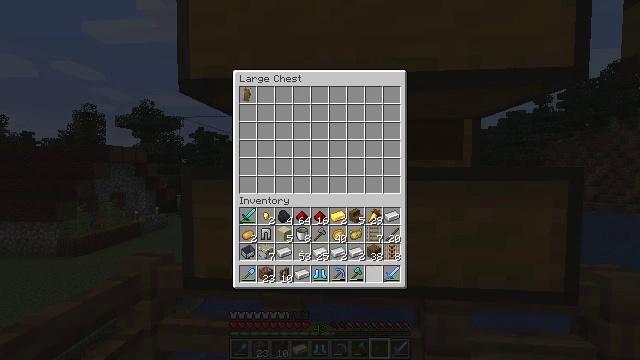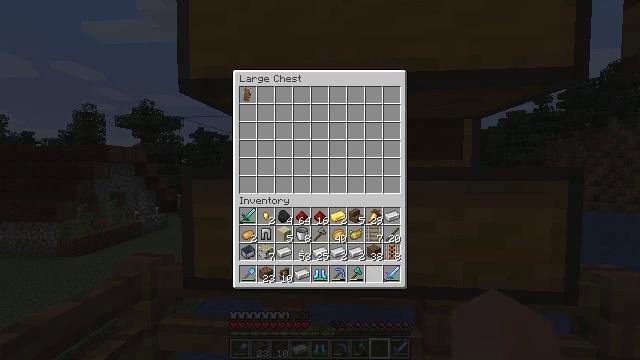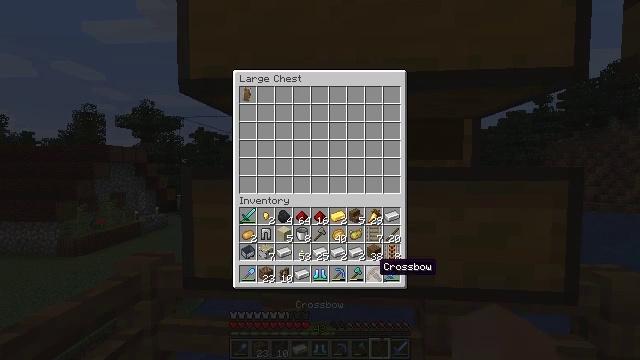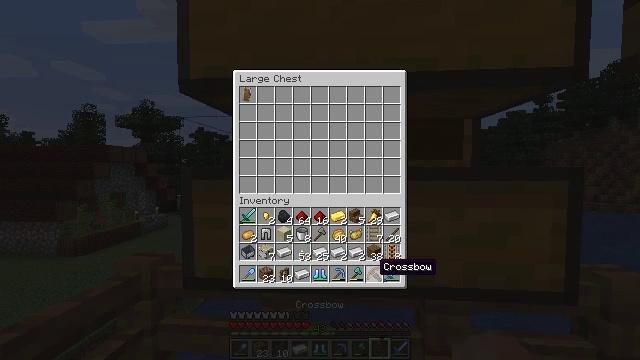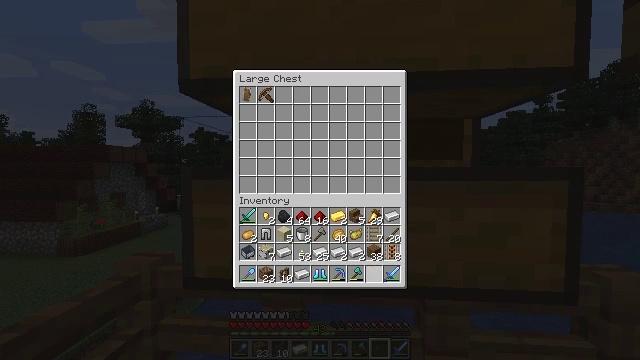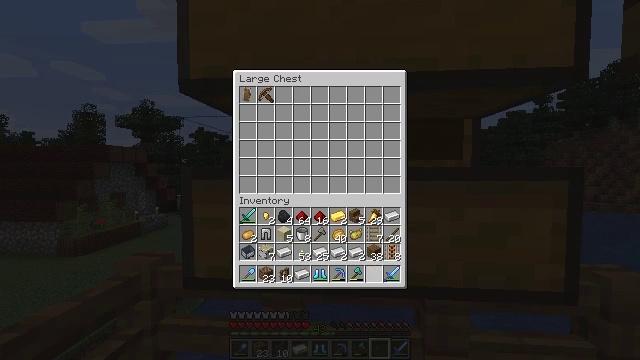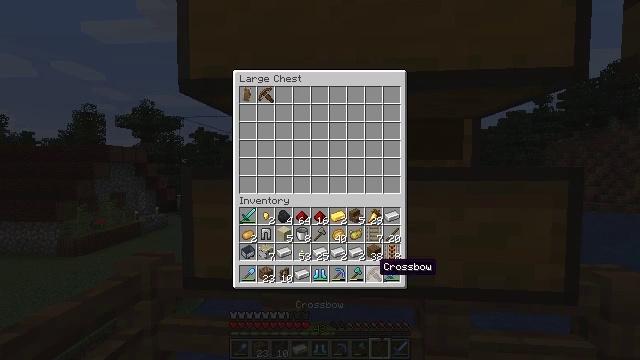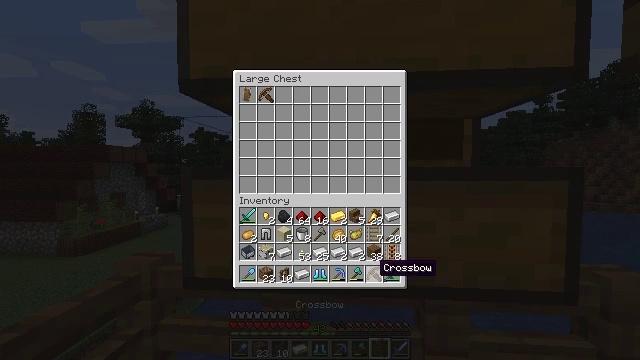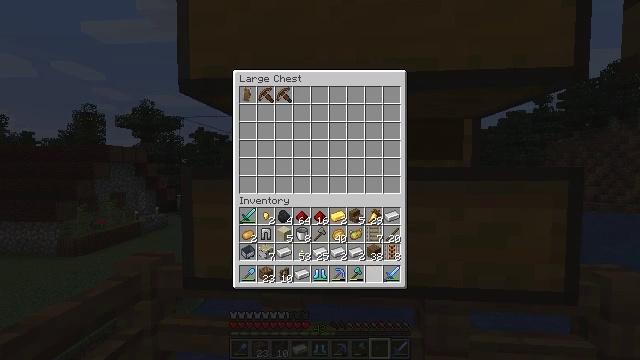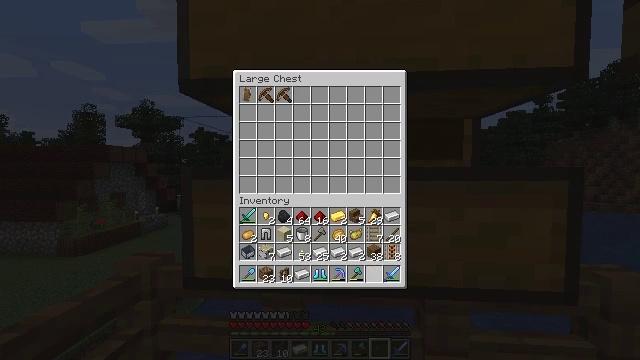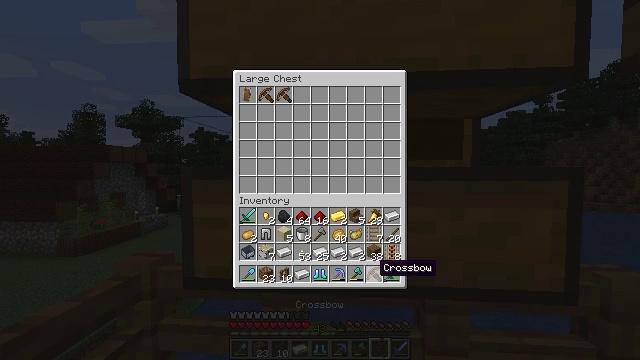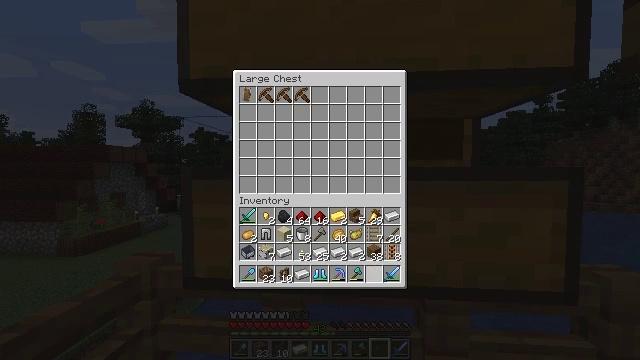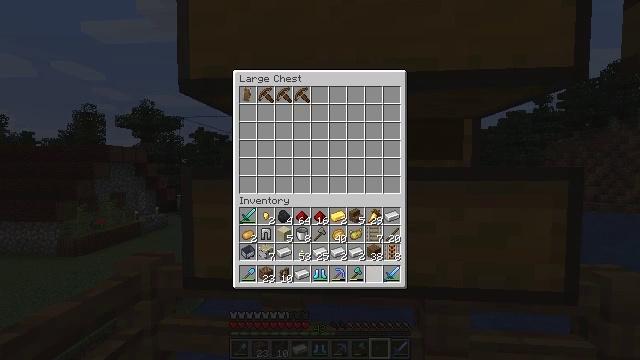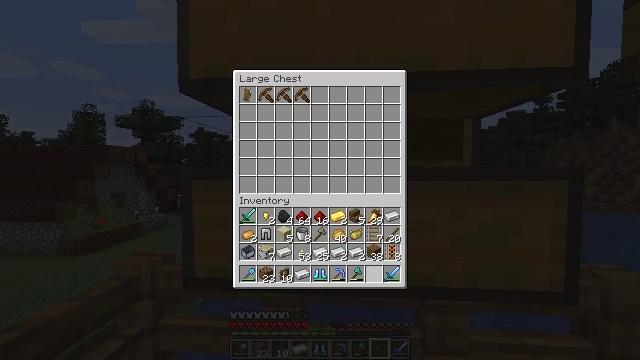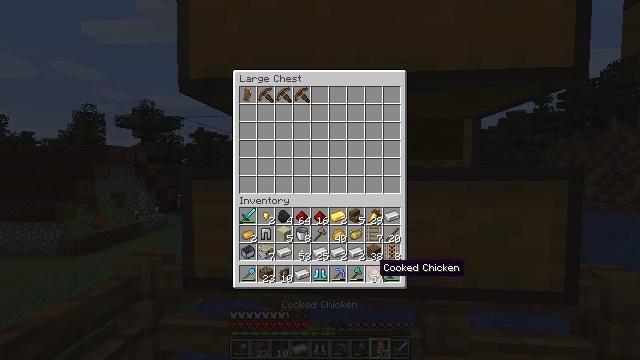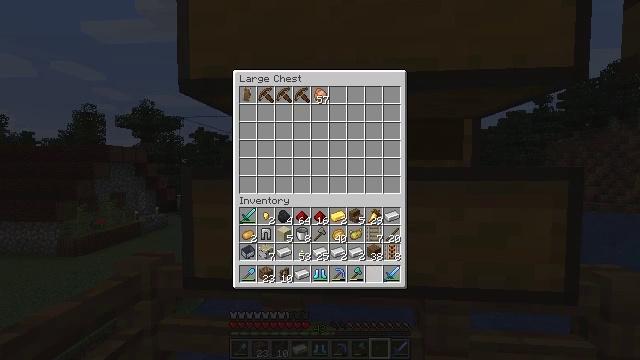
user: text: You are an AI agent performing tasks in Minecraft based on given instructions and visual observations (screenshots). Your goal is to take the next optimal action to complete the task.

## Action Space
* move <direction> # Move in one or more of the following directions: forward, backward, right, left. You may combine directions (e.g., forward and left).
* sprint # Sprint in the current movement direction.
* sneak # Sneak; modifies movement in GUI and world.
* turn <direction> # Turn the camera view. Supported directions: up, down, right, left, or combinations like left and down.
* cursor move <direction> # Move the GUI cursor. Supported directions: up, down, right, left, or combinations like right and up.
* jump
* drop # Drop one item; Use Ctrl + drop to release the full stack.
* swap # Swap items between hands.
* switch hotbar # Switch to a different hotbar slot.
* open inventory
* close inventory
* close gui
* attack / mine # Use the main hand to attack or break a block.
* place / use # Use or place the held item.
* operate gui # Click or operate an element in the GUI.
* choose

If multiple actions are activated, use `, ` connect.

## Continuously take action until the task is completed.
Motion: motion action
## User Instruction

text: Mine the spruce fence.
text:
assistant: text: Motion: sneak, operate gui
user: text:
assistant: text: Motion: sneak, operate gui
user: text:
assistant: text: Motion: sneak
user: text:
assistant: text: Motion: sneak, operate gui
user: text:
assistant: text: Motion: sneak, operate gui
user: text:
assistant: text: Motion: sneak, operate gui
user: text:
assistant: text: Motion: sneak
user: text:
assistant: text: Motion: sneak, operate gui
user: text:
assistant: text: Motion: sneak, operate gui
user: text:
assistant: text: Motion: sneak, operate gui
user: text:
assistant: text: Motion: sneak
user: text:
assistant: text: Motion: sneak, operate gui
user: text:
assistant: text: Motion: sneak, operate gui
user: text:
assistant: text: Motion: sneak
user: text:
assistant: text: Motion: sneak, operate gui
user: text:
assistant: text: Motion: sneak, operate gui
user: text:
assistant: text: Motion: sneak, operate gui
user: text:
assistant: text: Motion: sneak
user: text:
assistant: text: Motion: sneak, operate gui
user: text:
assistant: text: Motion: sneak, operate gui
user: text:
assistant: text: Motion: sneak
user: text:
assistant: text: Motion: sneak
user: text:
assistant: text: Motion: sneak, operate gui
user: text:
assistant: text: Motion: sneak, operate gui
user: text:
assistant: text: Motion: sneak
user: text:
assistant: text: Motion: sneak, operate gui
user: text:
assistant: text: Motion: sneak, operate gui
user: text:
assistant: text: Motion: sneak
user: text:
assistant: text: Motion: sneak, operate gui
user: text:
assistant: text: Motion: sneak, operate gui